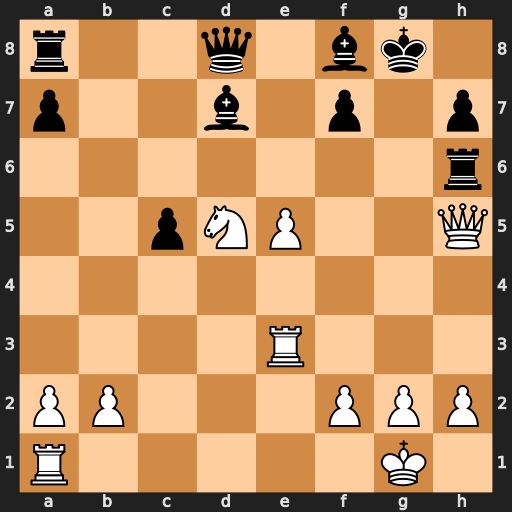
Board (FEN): r2q1bk1/p2b1p1p/7r/2pNP2Q/8/4R3/PP3PPP/R5K1
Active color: w
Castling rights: -
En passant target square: -
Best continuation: Rg3+ Rg6 Nf6+ Qxf6 exf6